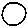
Label: circle